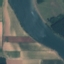
Land use / land cover class: River